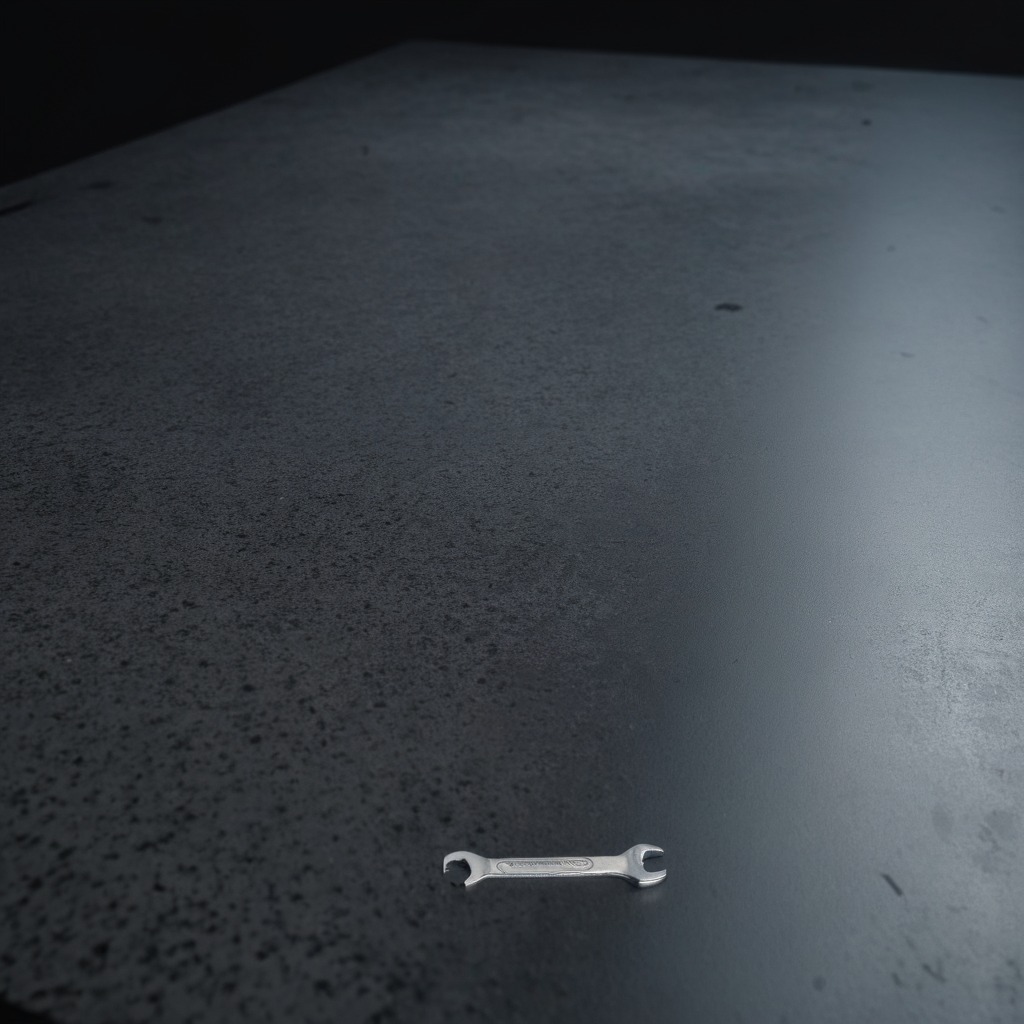
An wrench is lying on a clean granite table inside a workshop at night.